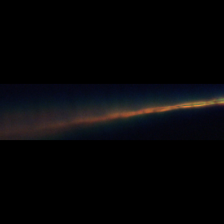
Taxon: Psuedo-nitzschia
Group: Diatoms